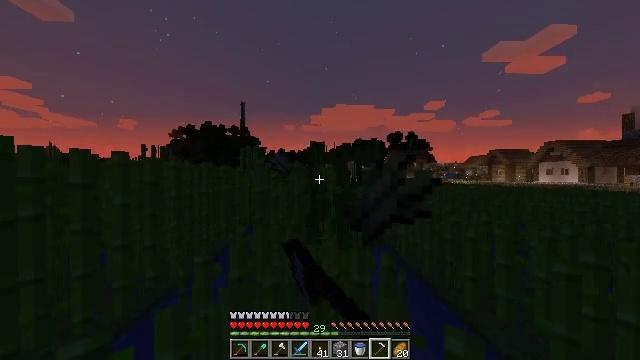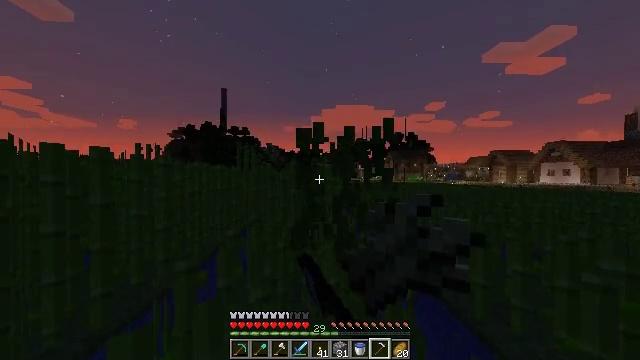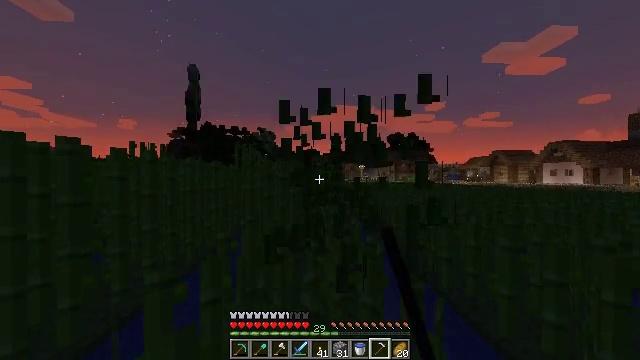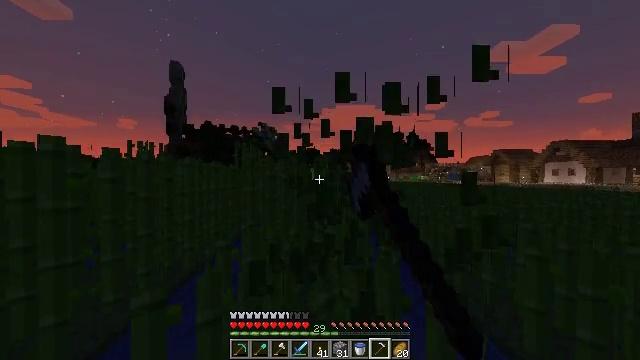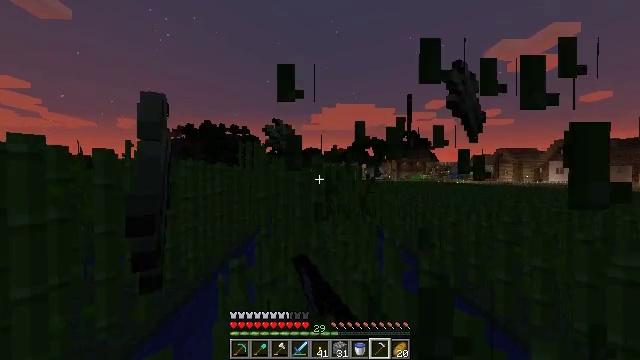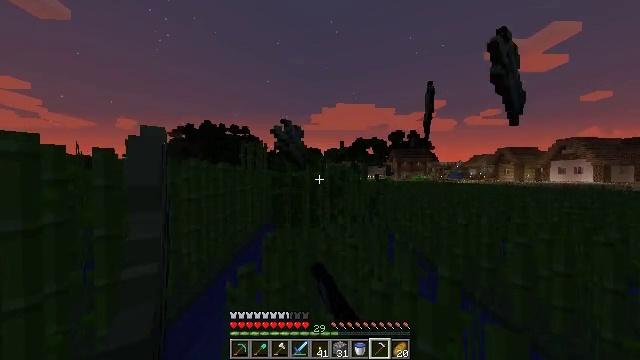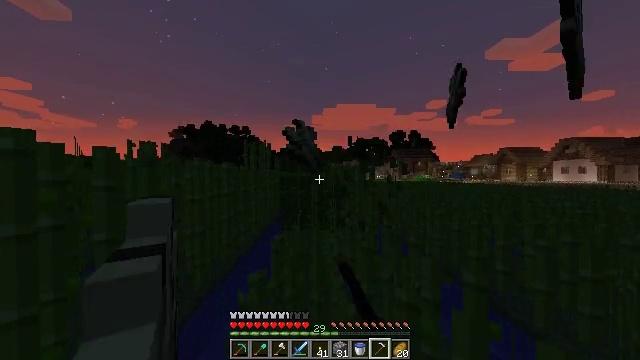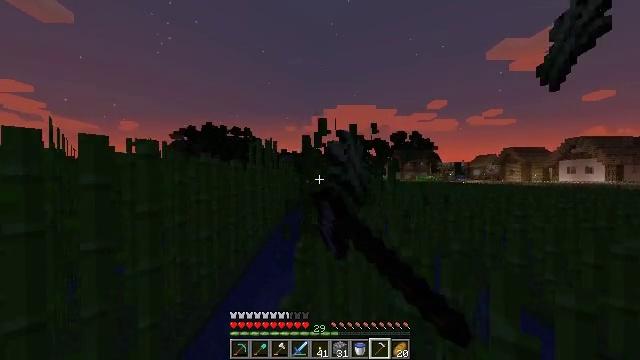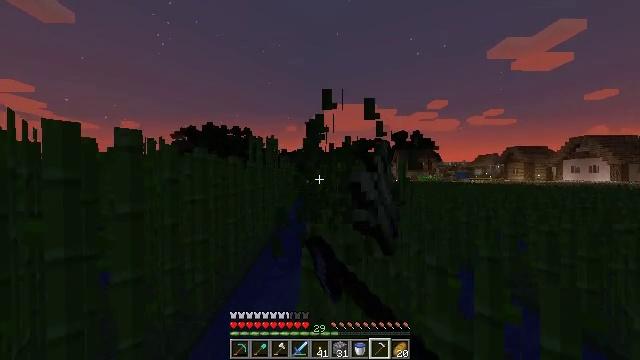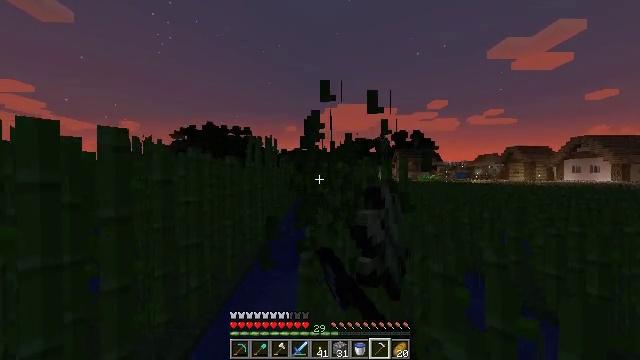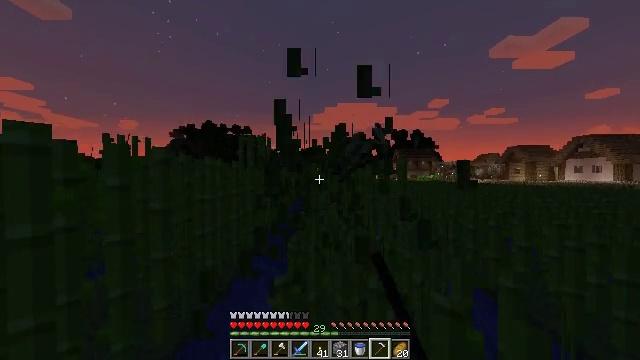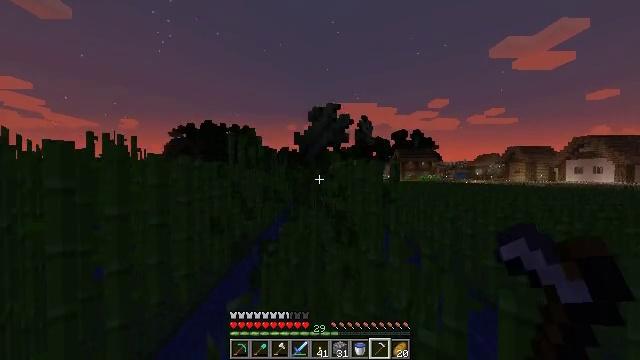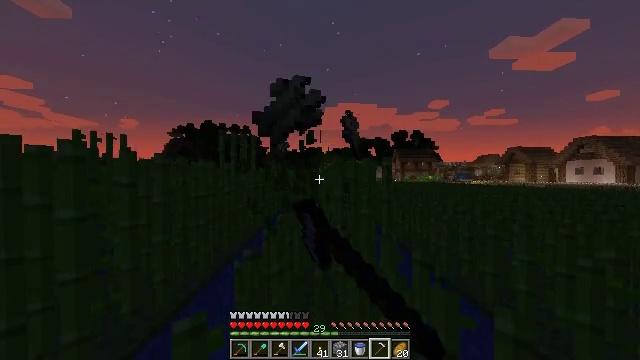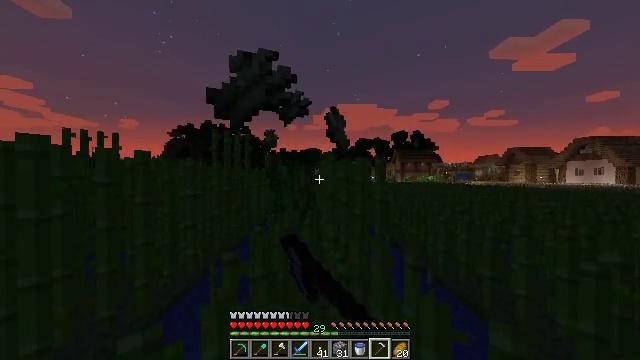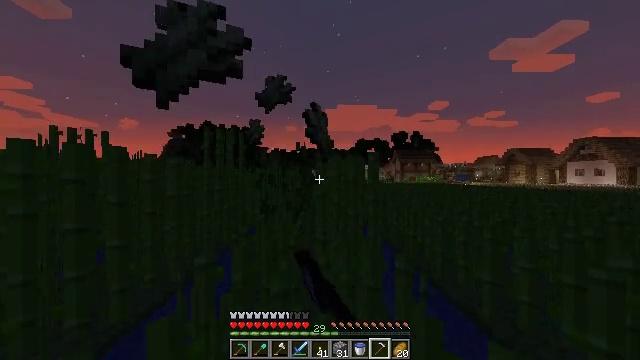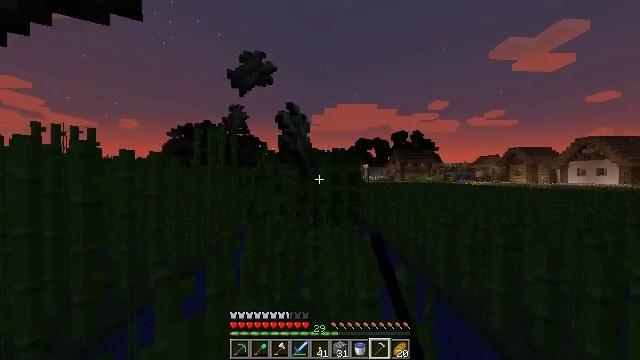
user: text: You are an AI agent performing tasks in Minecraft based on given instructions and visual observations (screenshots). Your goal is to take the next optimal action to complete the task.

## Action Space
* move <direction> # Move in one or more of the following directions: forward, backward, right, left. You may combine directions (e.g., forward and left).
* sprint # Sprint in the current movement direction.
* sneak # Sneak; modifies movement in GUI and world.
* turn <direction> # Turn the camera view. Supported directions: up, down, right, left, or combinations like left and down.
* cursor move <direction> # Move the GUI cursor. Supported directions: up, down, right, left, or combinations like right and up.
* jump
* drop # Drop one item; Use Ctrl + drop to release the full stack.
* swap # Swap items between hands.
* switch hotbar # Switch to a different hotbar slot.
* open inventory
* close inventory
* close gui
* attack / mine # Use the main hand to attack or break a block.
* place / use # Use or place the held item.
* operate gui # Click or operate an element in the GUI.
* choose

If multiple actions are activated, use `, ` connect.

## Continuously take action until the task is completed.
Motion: motion action
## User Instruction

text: Break the sugar cane.
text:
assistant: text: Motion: move forward, sprint, attack / mine
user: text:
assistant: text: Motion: move forward and move left, sprint, attack / mine
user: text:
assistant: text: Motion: move forward and move left, sprint, attack / mine
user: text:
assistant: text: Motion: move forward and move left, sprint, attack / mine
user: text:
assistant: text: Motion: move forward and move left, sprint, attack / mine
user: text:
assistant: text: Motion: move forward and move left, sprint, attack / mine
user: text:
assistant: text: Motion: move forward, sprint, attack / mine
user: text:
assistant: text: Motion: move forward, sprint, attack / mine
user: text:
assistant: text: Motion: move forward and move right, sprint, attack / mine
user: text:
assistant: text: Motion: move forward and move right, sprint, attack / mine
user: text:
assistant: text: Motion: move forward and move right, sprint, attack / mine
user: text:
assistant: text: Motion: move forward and move right, sprint, attack / mine
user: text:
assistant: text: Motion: move forward and move right, sprint, attack / mine
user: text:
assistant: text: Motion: move forward, sprint, attack / mine
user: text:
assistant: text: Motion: move forward, sprint, attack / mine
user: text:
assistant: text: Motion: move forward, sprint, attack / mine
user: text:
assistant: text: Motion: move forward, sprint, attack / mine
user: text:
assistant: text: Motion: move forward, sprint, attack / mine
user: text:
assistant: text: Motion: move forward, sprint, attack / mine
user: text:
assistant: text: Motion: move forward and move left, sprint, attack / mine
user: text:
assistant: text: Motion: move forward and move left, sprint, attack / mine
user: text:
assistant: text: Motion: move forward and move left, sprint, attack / mine
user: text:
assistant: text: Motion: move forward and move left, sprint, attack / mine
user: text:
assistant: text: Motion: move forward and move left, sprint, attack / mine
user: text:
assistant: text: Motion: move forward, sprint, attack / mine
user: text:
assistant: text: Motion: move forward and move right, sprint, attack / mine
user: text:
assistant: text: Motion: move forward and move right, sprint, attack / mine
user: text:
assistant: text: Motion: move forward and move right, sprint, attack / mine
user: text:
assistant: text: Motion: move forward and move right, sprint, attack / mine
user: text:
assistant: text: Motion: move forward and move right, sprint, attack / mine